В архиве Снеллиуса найден чертеж оптической схемы (см. рисунок).  От времени чернила выцвели и на чертеже остались видны только три точки — фокус линзы $F$, источник света $S$, точка $L$, принадлежащая плоскости тонкой линзы, и часть прямой линии $a$, соединяющей источник света $S$ и его изображение $S^{\prime}$. Из пояснений к чертежу следует, что точка $S^{\prime}$ отстоит от плоскости линзы на расстоянии, большим, чем точка $S$.
Возможно ли по этим данным восстановить исходную схему? Если да, то покажите, как это сделать.
Чему равно фокусное расстояние линзы?
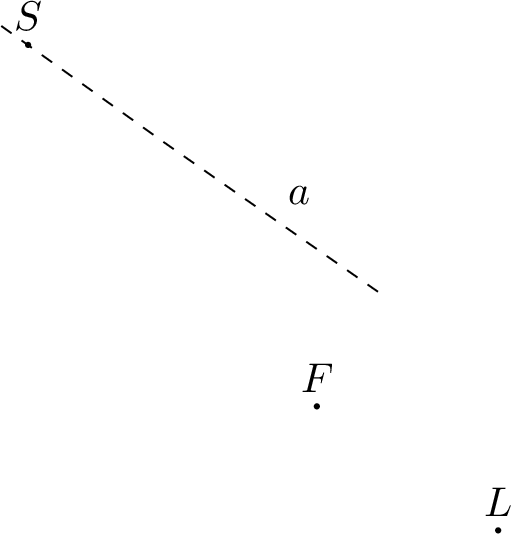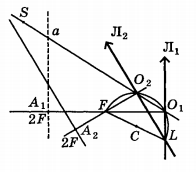
Возможно ли по этим данным восстановить исходную схему? Если да, то покажите, как это сделать.
Решение: Из соотношения расстояний от $S$ и $S^{\prime}$ до плоскости линзы следует, что линза собирающая. Пусть точка $O$ — оптический центр линзы. Положение точки $O$ можно оценить с помощью геометрических построений. Главная оптическая ось проходит через точки $F$, $O$ и перпендикулярна плоскости линзы. Следовательно, угол $F O L$ — прямой. Прямая, соединяющая источник $S$ и его изображение $S^{\prime}$, всегда проходит через оптический центр линзы. Соединим точки $F$ и $L$ прямой и из середины отрезка $F L$ (пусть это будет точка $C$ ) проведем окружность через точки $F$ и $L$ (см. рисунок).  Так как угол, опирающийся на диаметр окружности, всегда прямой, мы делаем заключение, что точка $O$ лежит на пересечении окружности и прямой $a$. По построению мы получили два возможных положения точки $O$ $(O_{1}$ и $O_{2})$ и два возможных положения линзы: $Л_{1}$ и $Л_{2}$. По условию изображение $S^{\prime}$ источника $S$ отстоит от линзы дальше, чем сам источник. Поэтому можно сделать вывод: условиям задачи соответствует только схема с линзой $Л_{2}$. В самом деле: точка $S$ отстоит от плоскости линзы $Л_{1}$ на расстоянии, превышающем двойное фокусное. Значит, изображение $S^{\prime}$ будет находиться на расстоянии, меньшем двойного фокусного. Построения на рисунке поясняют этот вывод. $A_{1}$ и $A_{2}$ — точки, находящиеся на двойном фокусном расстоянии от линз $Л_{1}$ и $Л_{2}$ соответственно. На рисунке изображены плоскости, перпендикулярные оптическим осям $F O_{1}$ и $F O_{2}$ и отстающие от линз $Л_{1}$ и $Л_{2}$ на двойном фокусном расстоянии.

Чему равно фокусное расстояние линзы?
Ответ:
Темы:
T, Оптика, Геометрическая оптика, Тонкая линза, Архивы Снеллиуса, Всероссийские, Линзы, Построения